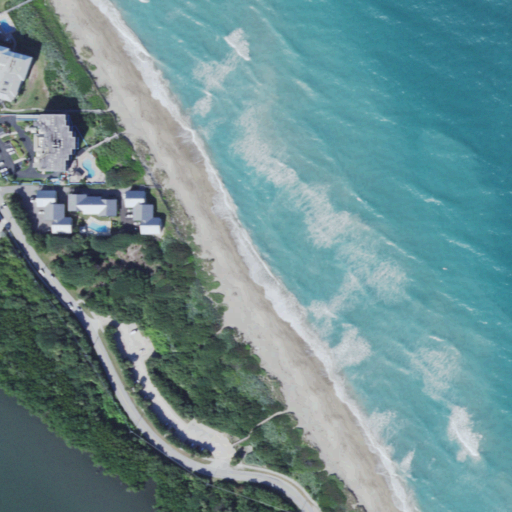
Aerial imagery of beach in Florida named Santa Lucea Beach containing open water, medium intensity development, high intensity development, woody wetlands, low intensity development, open development, barren land, and herbaceous wetlands